Question: For some reason, the . Sorry about that, I So it's kinda hard for me to Google the solution since I have no idea what the term is, and the results I get are totally irrelevant
Thus when I want to move/scale the pie menu, it became distorted (like in the picture, where it's width
went crazy). As you can see, #2 should be the normal way that an element should be, but in #1, the
This control I got it from here, all I did with it was adding properties for customization .
<URL>

The code (Not mine, it belongs to the author, I just added some properties)
'''
protected override Size MeasureOverride(Size availablesize)
{
foreach (UIElement element in Children)
{
element.Measure(new Size(Double.PositiveInfinity, Double.PositiveInfinity));
}
return availablesize;
}
protected override Size ArrangeOverride(Size finalsize)
{
double radx = this.DesiredSize.Width / 2.0;
double rady = this.DesiredSize.Height / 2.0;
Point center = new Point(radx, rady);
double angle = 0.0, anglestep = 0.0;
if (this.Children.Count != 0.0)
anglestep = TotalAngle / (double)this.Children.Count;
double deg2rad = Math.PI / 180.0;
foreach (UIElement uie in Children)
{
double a = (angle + anglestep / 2.0) * deg2rad;
uie.Arrange(new Rect(Point.Add(center, new Vector((radx + (double)base.GetValue(CircularPieMenu.ClippingRadiusProperty)) * Math.Cos(a) / 2.0 - uie.DesiredSize.Width / 2.0,
(rady + (double)base.GetValue(CircularPieMenu.ClippingRadiusProperty)) * Math.Sin(a) / 2.0 - uie.DesiredSize.Height / 2.0)),
uie.DesiredSize));
angle += anglestep;
}
return finalsize;
}
protected override void OnRender(DrawingContext dc)
{
double radx = this.DesiredSize.Width / 2.0;
double rady = this.DesiredSize.Height / 2.0;
Size radiusSize = new Size(radx, rady);
Point center = new Point(radx, rady);
double currentAngle = 0.0;
double angleStep = 0.0;
if (this.Children.Count != 0.0)
{
angleStep = TotalAngle / (double)this.Children.Count;
}
double deg2rad = Math.PI / 180.0;
// this is the code where caused the "hole" in the center of the "ellipse"
EllipseGeometry entirePart = new EllipseGeometry(center, radx + 1, rady + 1);
EllipseGeometry excludedPart = new EllipseGeometry(center, ClippingRadius, ClippingRadius);
dc.PushClip(new CombinedGeometry(GeometryCombineMode.Exclude, entirePart, excludedPart));
// this produce a full ellipse (not like arc segment like u would think)
// we want to have arcs, instead of a full ellipse :D
dc.DrawEllipse(BackgroundColor, new Pen(OuterCircumferenceColor, OuterCircumferenceThickness), center, radx, rady);
if (ClippingRadius > 0.0)
{
dc.DrawEllipse(null, new Pen(InnerCircumferenceColor, 1.0), center, ClippingRadius + 1, ClippingRadius + 1);
}
double startAngle = 0.0, endAngle = 0.0;
foreach (UIElement element in this.Children)
{
double angle = currentAngle * deg2rad;
// line between segments
dc.DrawLine(new Pen(LineColor, LineThickness), center, Point.Add(center, new Vector(radx * Math.Cos(angle), rady * Math.Sin(angle))));
if (this.IsMouseOver && element.IsMouseOver)
{
startAngle = angle;
endAngle = startAngle + angleStep * deg2rad;
}
currentAngle += angleStep;
}
// only related when mouse down
if (this.IsMouseOver)
{
PathGeometry path = new PathGeometry();
PathFigure pathfig = new PathFigure();
pathfig.StartPoint = center;
pathfig.Segments.Add(new LineSegment(Point.Add(center, new Vector(radx * Math.Cos(startAngle), rady * Math.Sin(startAngle))), true));
pathfig.Segments.Add(new ArcSegment(Point.Add(center, new Vector(radx * Math.Cos(endAngle), rady * Math.Sin(endAngle))), new Size(1.0, 1.0), 0.0, false, SweepDirection.Clockwise, true));
pathfig.Segments.Add(new LineSegment(center, true));
path.Figures.Add(pathfig);
dc.PushClip(path);
currentAngle = 0;
if (this.ismouseleftdown)
{
dc.DrawEllipse(ForegroundColor, new Pen(new SolidColorBrush(Color.FromRgb(171, 161, 140)), 1.0), center, radx, rady);
dc.DrawEllipse(null, new Pen(new LinearGradientBrush(Color.FromRgb(223, 183, 136), Colors.Transparent, 45.0), 1.0), center, radx - 1, rady - 1);
if ((double)base.GetValue(CircularPieMenu.ClippingRadiusProperty) > 0.0)
dc.DrawEllipse(null, new Pen(new SolidColorBrush(Color.FromRgb(171, 161, 140)), 1.0), center, (double)base.GetValue(CircularPieMenu.ClippingRadiusProperty) + 1, (double)base.GetValue(CircularPieMenu.ClippingRadiusProperty) + 1);
foreach (UIElement uie in this.Children)
{
double a = currentAngle * deg2rad;
dc.DrawLine(new Pen(new SolidColorBrush(Color.FromRgb(171, 161, 140)), 1.0), center, Point.Add(center, new Vector(radx * Math.Cos(a), rady * Math.Sin(a))));
currentAngle += angleStep;
}
}
else
{
// chg to mouse over color circumference color
dc.DrawEllipse(ForegroundColor, new Pen(new SolidColorBrush(Color.FromRgb(210, 192, 141)), 1.0), center, radx, rady);
//dc.DrawEllipse(null, new Pen(new LinearGradientBrush(Color.FromRgb(255, 255, 247), Colors.Transparent, 45.0), 1.0), center, radx - 1, rady - 1);
if ((double)base.GetValue(CircularPieMenu.ClippingRadiusProperty) > 0.0)
dc.DrawEllipse(null, new Pen(new SolidColorBrush(Color.FromRgb(210, 192, 141)), 1.0), center, (double)base.GetValue(CircularPieMenu.ClippingRadiusProperty) + 1, (double)base.GetValue(CircularPieMenu.ClippingRadiusProperty) + 1);
foreach (UIElement uie in this.Children)
{
double a = currentAngle * deg2rad;
dc.DrawLine(new Pen(new SolidColorBrush(Color.FromRgb(210, 192, 141)), 1.0), center, Point.Add(center, new Vector(radx * Math.Cos(a), rady * Math.Sin(a))));
currentAngle += angleStep;
}
}
dc.Pop();
}
dc.Pop();
}
'''
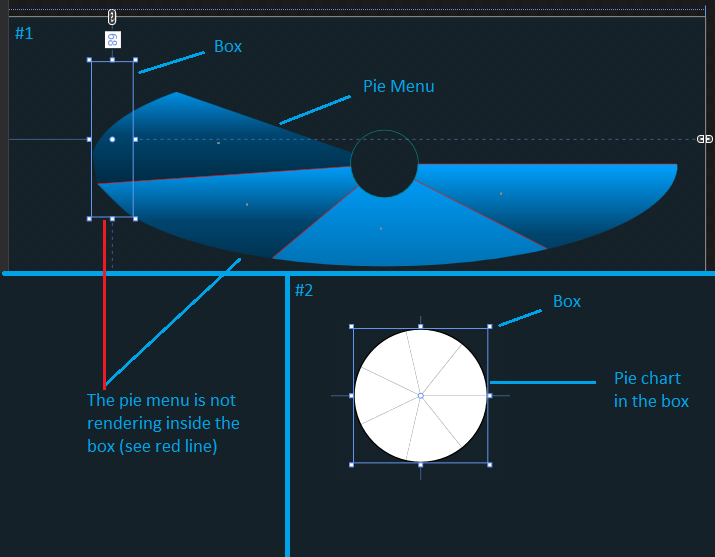
Answer: use Math.Min(RenderSize.Width/2, RenderSize.Height/2) instead.
Summarize of the cause of the problem : careless mistake.